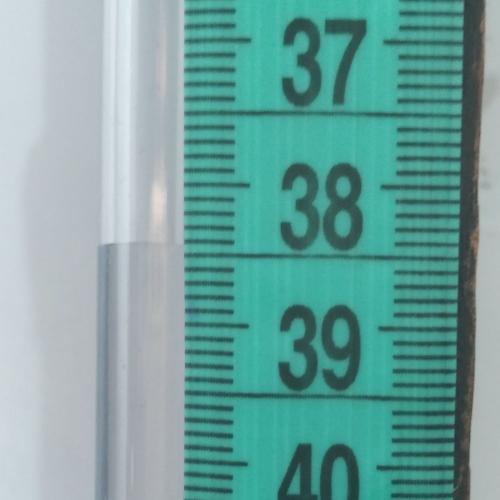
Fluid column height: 38.4 cm